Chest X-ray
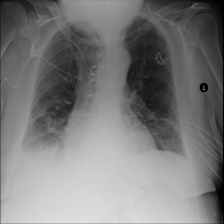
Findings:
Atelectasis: positive
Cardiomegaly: negative
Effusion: positive
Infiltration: positive
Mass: negative
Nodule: negative
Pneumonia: negative
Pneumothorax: negative
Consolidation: negative
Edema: negative
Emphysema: negative
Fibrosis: negative
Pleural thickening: negative
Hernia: negative